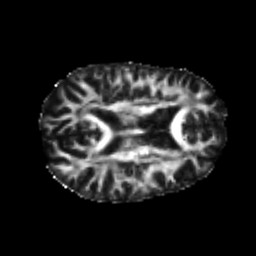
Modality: FA
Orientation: axial
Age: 24
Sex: female
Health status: healthy
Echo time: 0.074 s